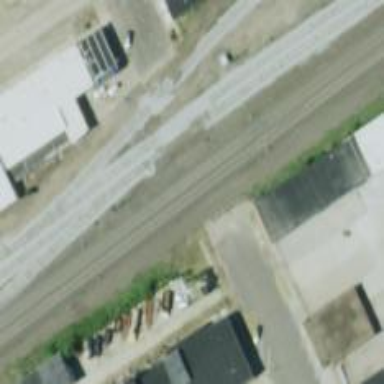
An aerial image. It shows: Railway level crossing.